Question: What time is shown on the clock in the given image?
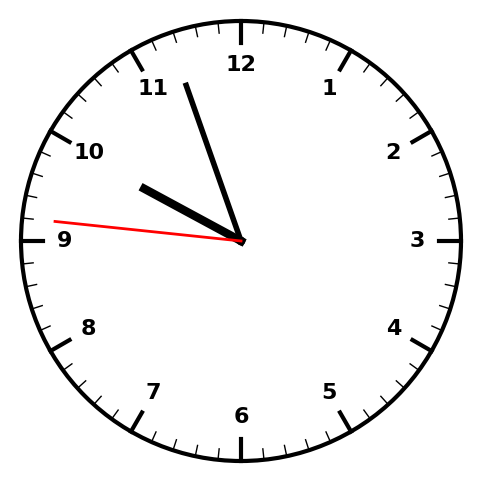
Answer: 09:56:46